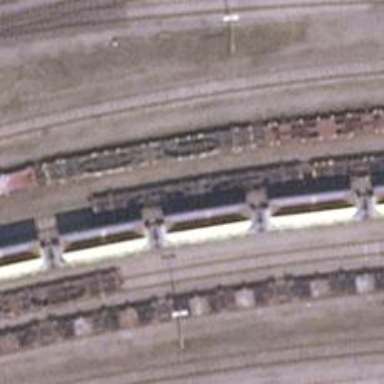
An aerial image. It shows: Railway siding for service.